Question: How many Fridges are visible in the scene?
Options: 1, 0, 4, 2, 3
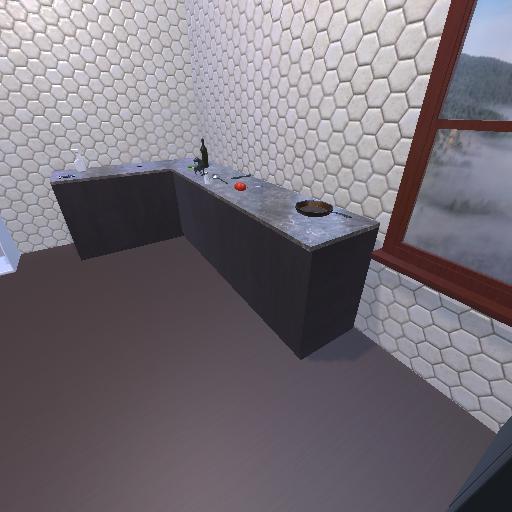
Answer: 1